Question: In a default Oracle UCM / ORACLE URM instalation only the Title and Date fields are sortable (Click on header to change order).
How do I include a custom field that is sortable on the search result ?

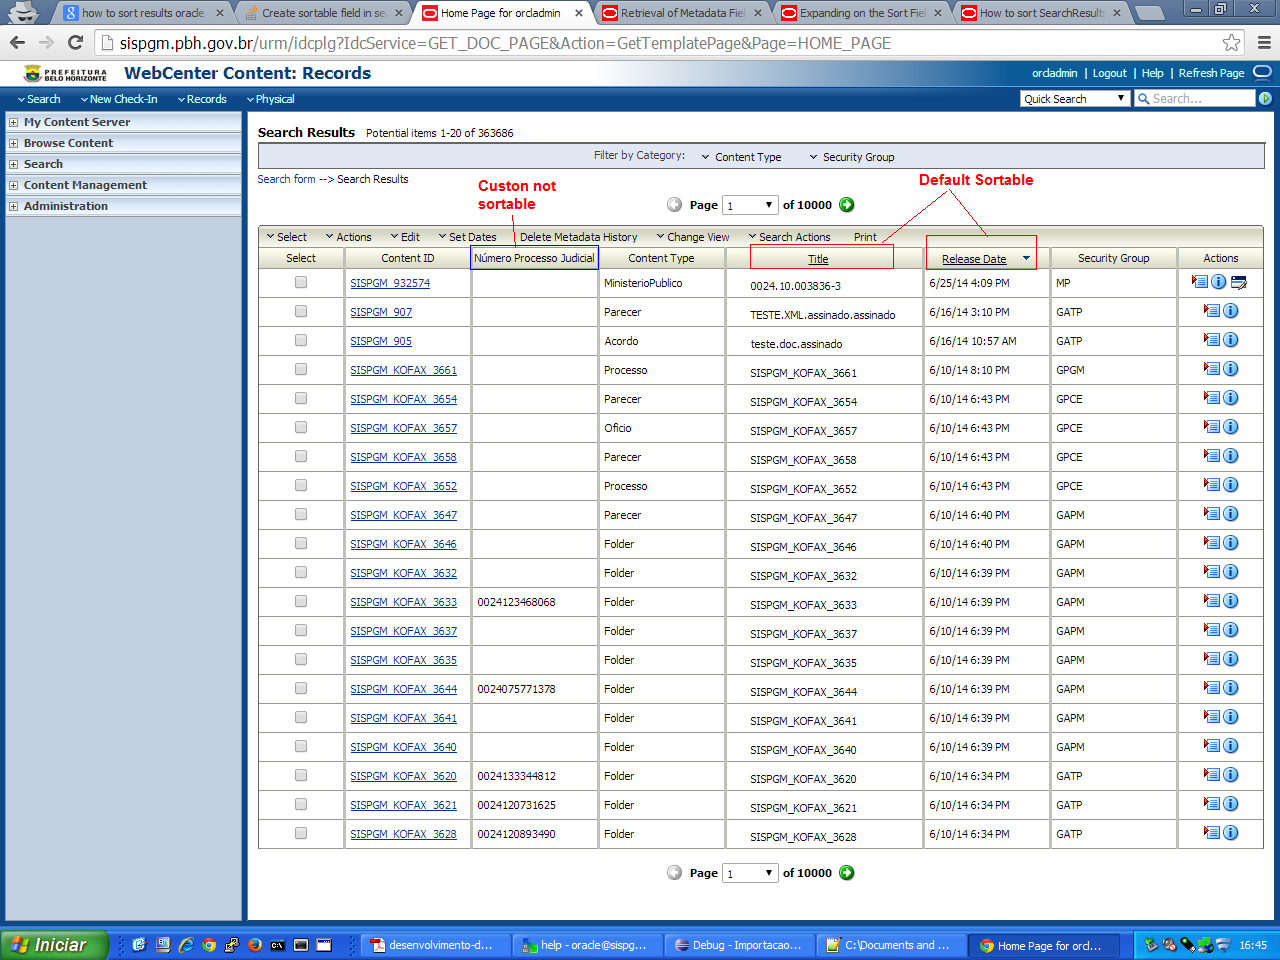
Answer: Here's some instructions from <URL>:
> In order to add additional fields, it takes a simple component that
merges a couple of tables into the standard search definitions tables.
Those two additional tables are SearchEngineRules and SearchFieldInfo.In the custom SearchEngineRules table, you want to add the additional
fields to the pipe delimited list of sort fields.